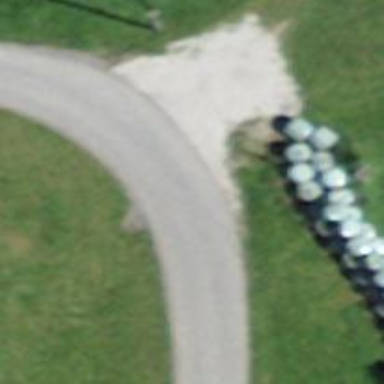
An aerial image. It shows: Well-maintained track road of grade 1.